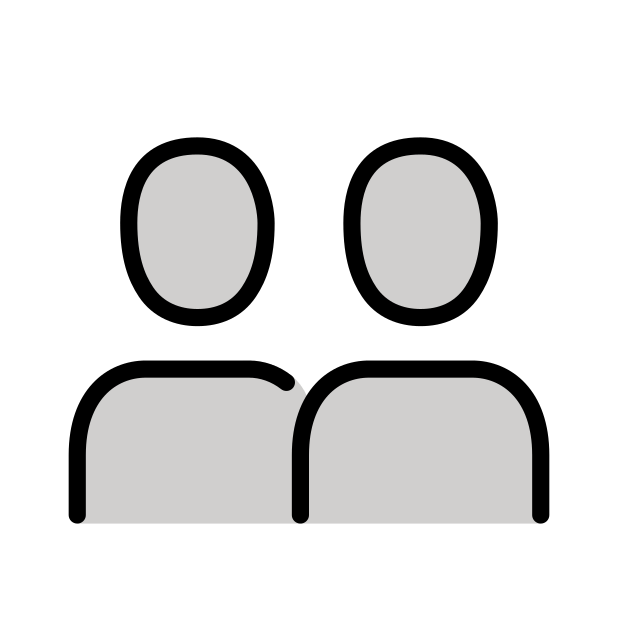
busts in silhouette